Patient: sex M, age 52
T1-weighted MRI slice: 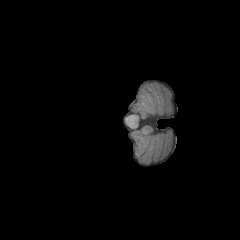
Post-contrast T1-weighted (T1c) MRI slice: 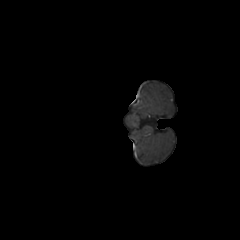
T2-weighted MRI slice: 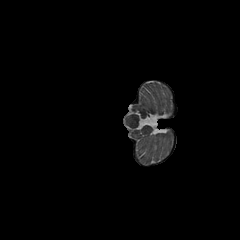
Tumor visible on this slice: no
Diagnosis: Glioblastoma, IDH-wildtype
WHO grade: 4